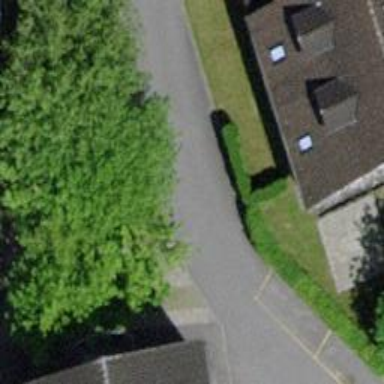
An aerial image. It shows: Hedge acting as barrier.